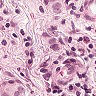
Metastatic tissue present: yes